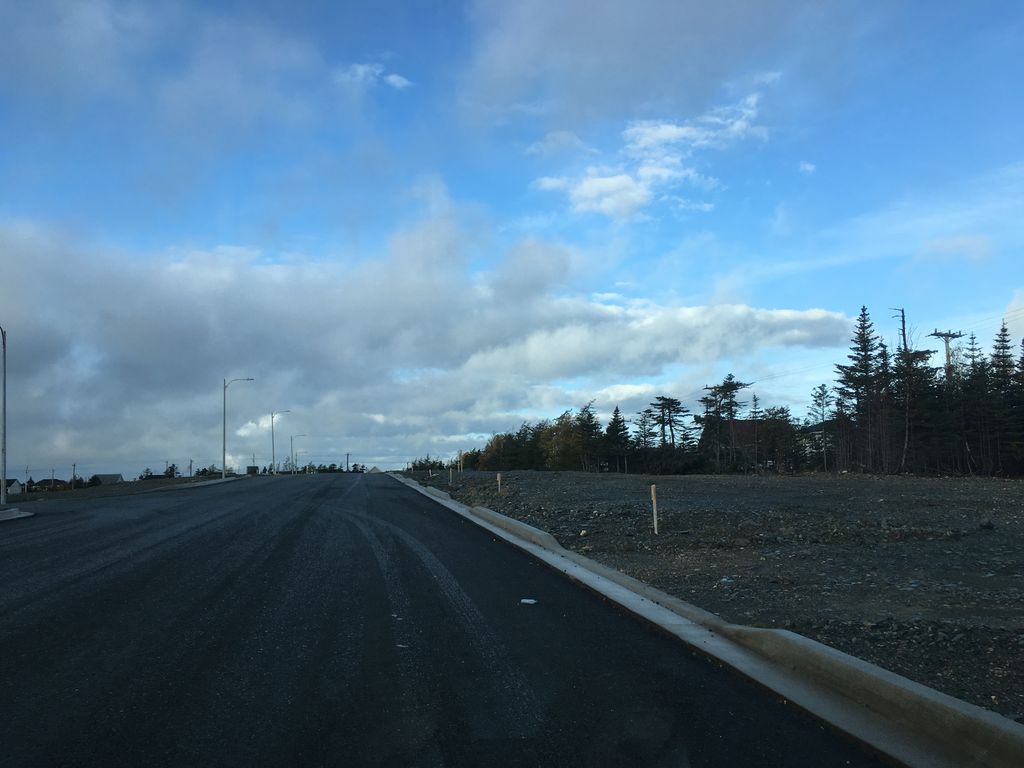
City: st_johns